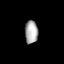
Tissue: prostate
Cell type: Endothelial cells
Senescence score: 0.7373
Nuclear area (px): 292
Mean DAPI intensity: 170.589